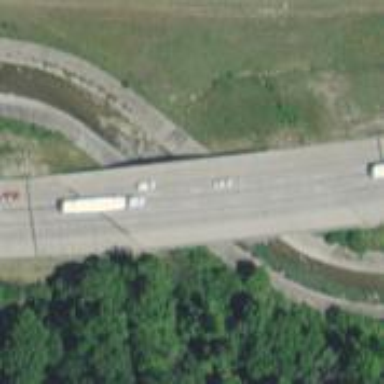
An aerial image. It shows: Concrete bridge pier.